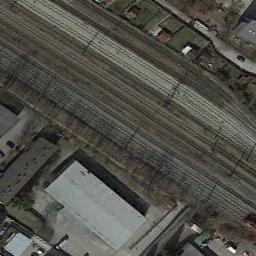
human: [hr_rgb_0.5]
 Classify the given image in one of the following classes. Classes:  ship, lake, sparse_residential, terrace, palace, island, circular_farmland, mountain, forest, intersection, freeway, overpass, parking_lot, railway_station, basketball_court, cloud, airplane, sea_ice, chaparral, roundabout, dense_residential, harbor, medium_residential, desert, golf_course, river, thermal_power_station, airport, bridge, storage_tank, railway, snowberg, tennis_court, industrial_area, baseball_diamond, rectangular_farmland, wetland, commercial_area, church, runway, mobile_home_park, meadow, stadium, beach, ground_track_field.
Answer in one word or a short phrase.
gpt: railway